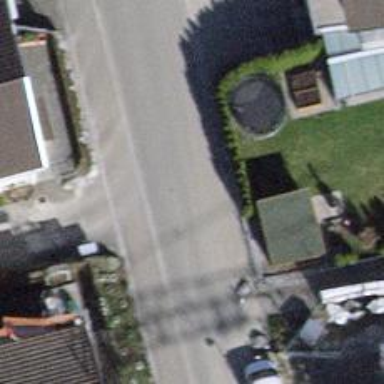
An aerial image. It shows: Unpaved road in residential area.